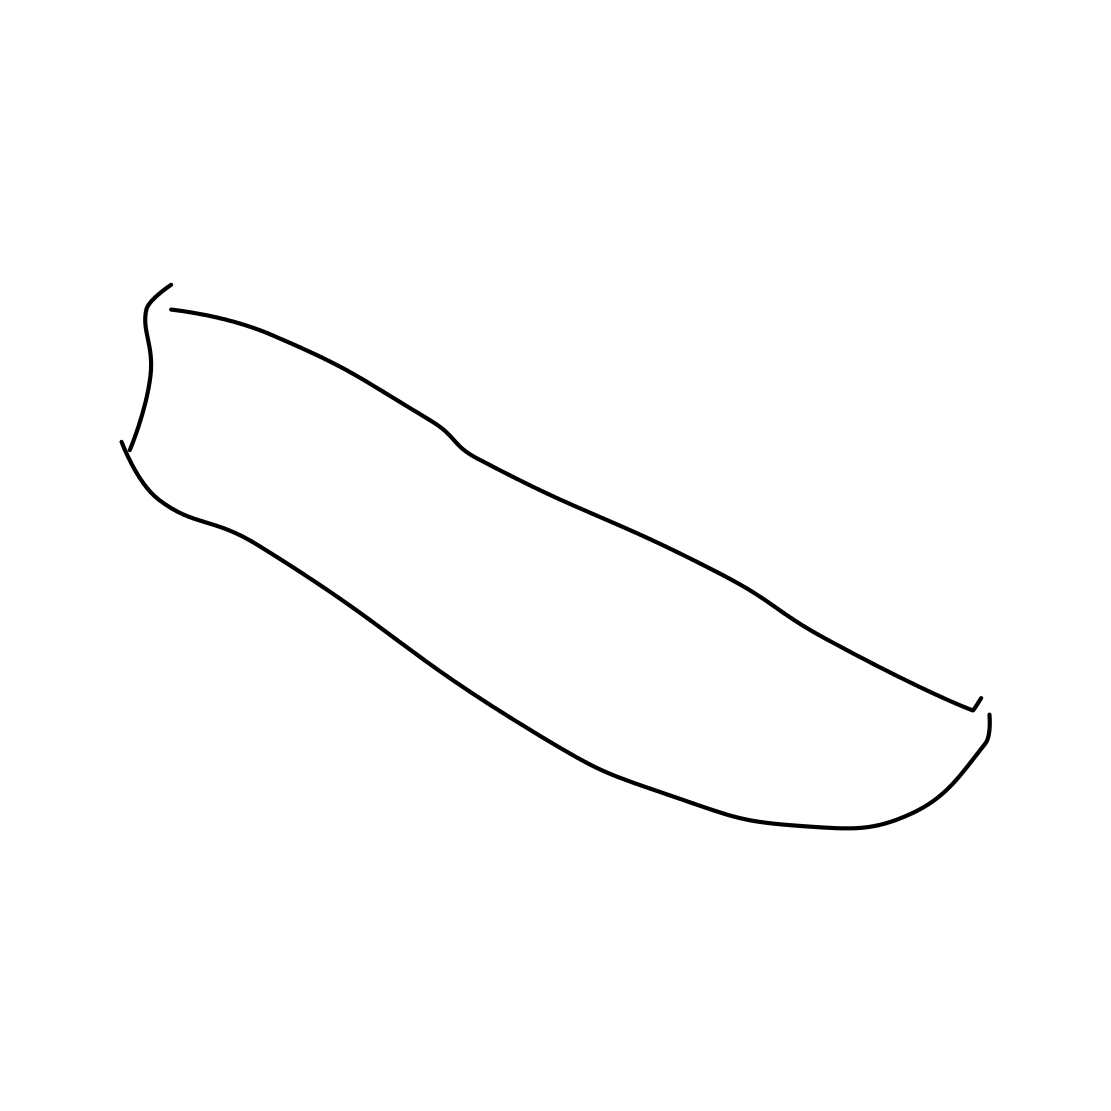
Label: snowboard